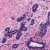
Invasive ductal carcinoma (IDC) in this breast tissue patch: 0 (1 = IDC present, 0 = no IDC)